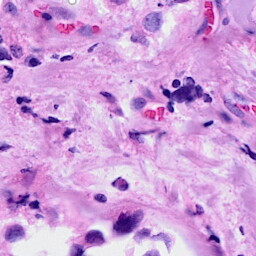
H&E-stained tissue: Breast